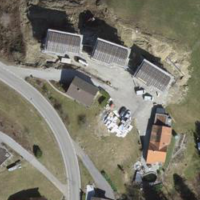
EUNIS habitat code: 24
Species observed at this site:
Juglans regia